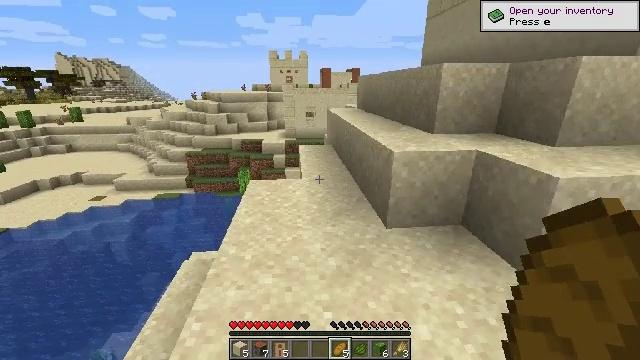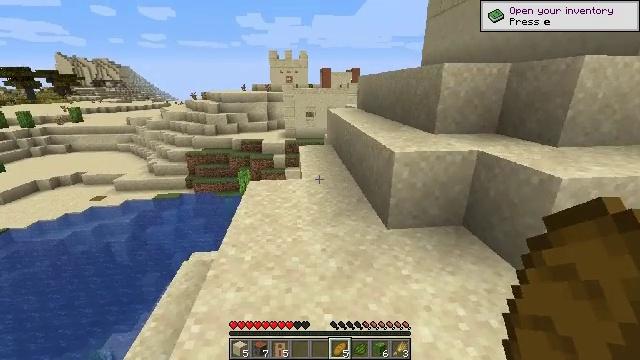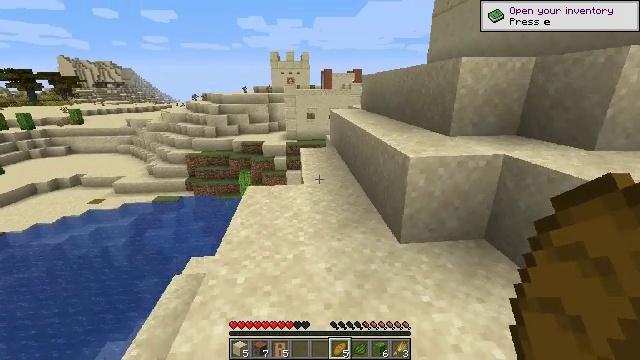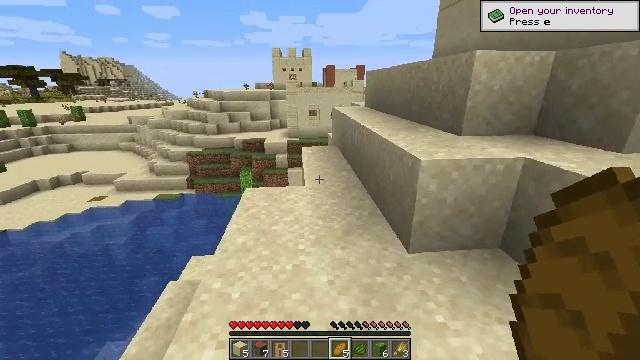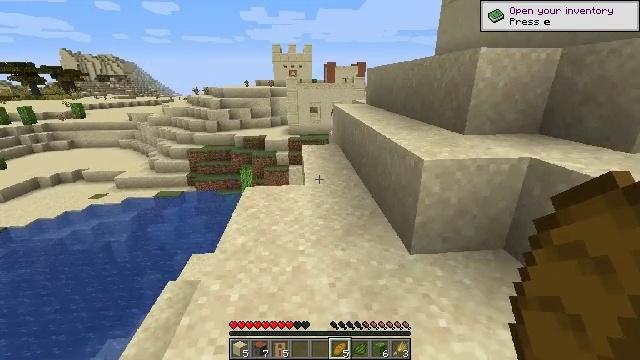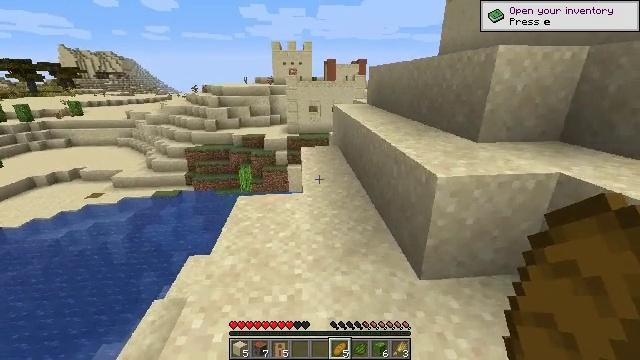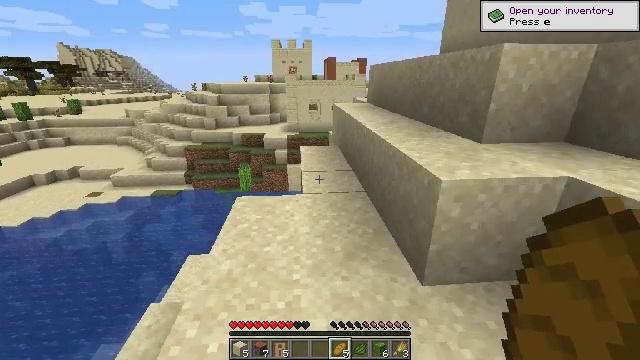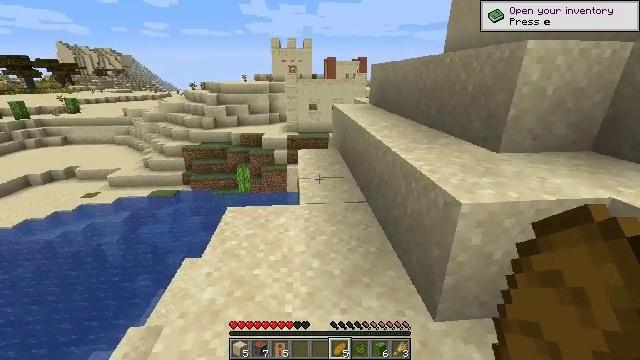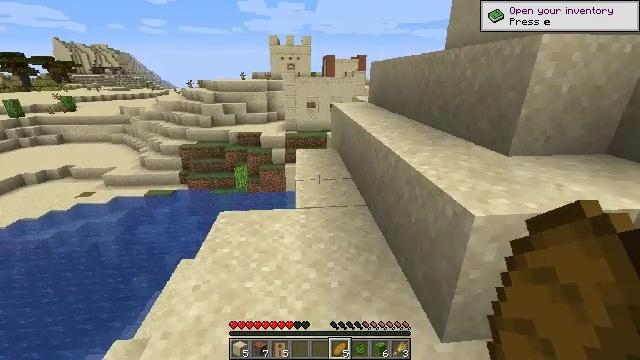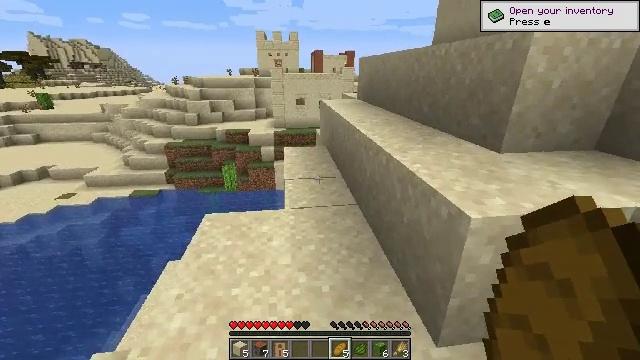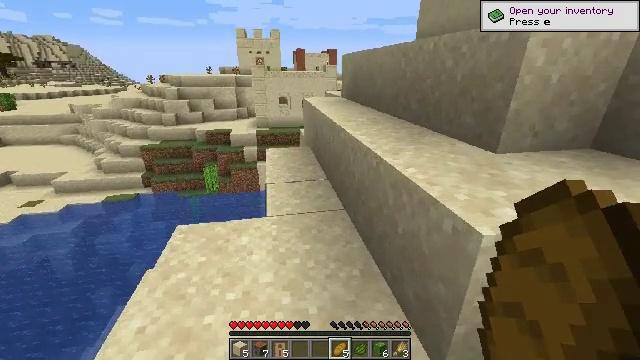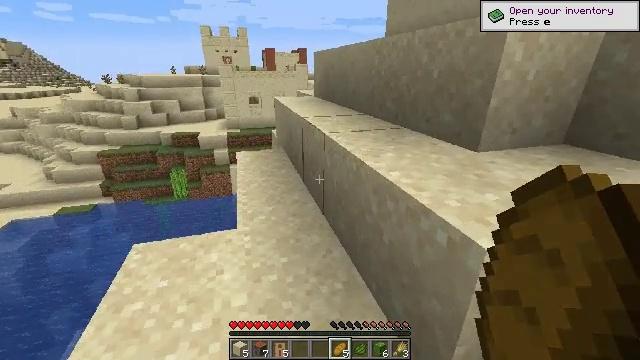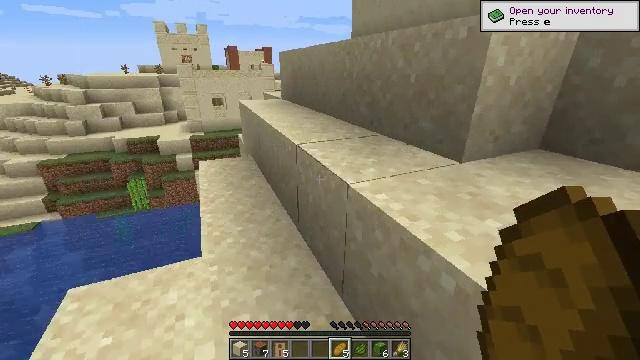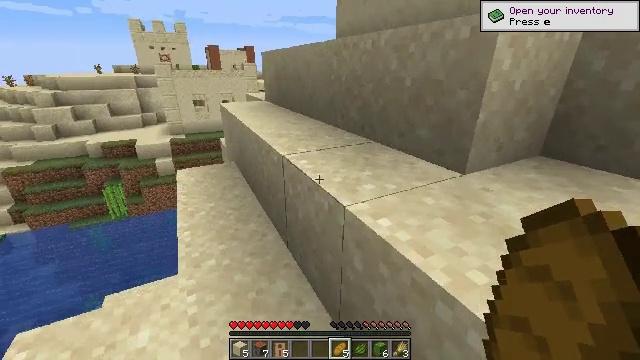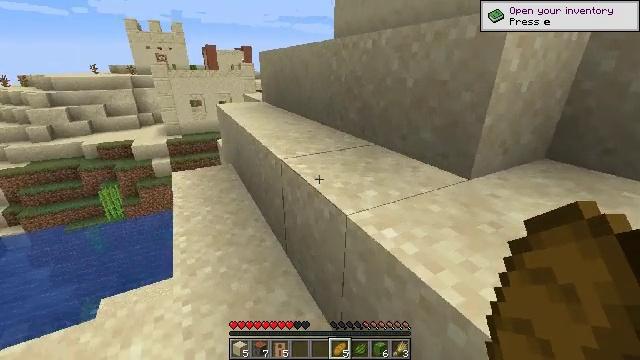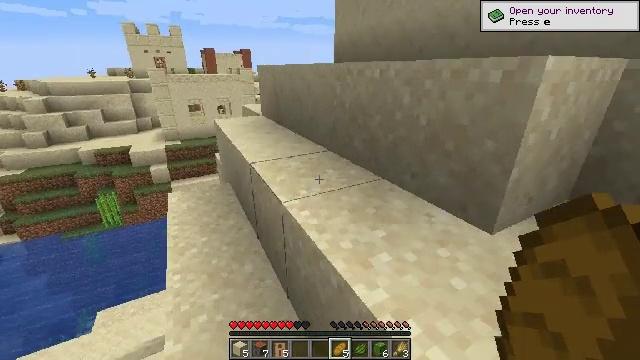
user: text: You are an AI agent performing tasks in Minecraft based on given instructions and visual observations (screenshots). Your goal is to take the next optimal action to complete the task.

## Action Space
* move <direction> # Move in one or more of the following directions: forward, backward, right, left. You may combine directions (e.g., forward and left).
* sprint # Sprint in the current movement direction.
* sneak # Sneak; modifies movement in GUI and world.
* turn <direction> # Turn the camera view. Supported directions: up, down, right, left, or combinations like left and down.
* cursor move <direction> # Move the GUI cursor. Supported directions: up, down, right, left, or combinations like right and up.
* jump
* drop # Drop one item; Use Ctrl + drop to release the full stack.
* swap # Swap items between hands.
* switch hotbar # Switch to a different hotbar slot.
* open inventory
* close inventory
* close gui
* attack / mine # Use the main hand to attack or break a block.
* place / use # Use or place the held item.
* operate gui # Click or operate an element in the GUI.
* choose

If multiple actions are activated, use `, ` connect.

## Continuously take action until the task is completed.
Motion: motion action
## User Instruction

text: Retrieve the lime bed from its current location.
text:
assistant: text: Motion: move forward
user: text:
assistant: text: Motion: move forward
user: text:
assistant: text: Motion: move forward
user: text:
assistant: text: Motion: move forward
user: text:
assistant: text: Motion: move forward
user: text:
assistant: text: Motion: move forward
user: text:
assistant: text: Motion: move forward
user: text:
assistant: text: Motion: move forward
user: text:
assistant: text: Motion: move forward, turn right
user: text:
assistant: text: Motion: move forward, turn right
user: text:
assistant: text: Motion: move forward, turn right
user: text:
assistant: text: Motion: move forward, turn right
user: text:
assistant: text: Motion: move forward, turn right
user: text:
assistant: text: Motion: move forward
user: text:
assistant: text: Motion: move forward, jump
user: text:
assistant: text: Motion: move forward, jump
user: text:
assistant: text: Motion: move forward, jump
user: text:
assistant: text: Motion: move forward, jump
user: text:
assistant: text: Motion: move forward
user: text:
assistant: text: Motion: move forward
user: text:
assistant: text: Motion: move forward
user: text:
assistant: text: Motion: move forward
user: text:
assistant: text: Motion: move forward
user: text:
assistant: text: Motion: move forward, jump
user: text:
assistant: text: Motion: move forward, jump
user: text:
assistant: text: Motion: move forward, jump
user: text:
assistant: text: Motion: move forward, jump
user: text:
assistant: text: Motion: move forward
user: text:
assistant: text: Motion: move forward
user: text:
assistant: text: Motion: move forward